Question: I am a newbie to 'R' and I am sure this is simple, but I am not sure what terms to search for.
I have a series of data files in directories, each with the same format (tab separated, each has 'X_DATA' and 'Y_DATA' columns). I want to open them up and plot them with 'ggplot2', with each dataset having a different colour. I have tried the following, but it returns an error (also below).
'''
require(ggplot2)
# ---
# open files
d_files <- list.files(pattern = '*.dat', recursive=TRUE)
d_list <- lapply(d_files, read.csv, sep = " ")
## ---
# add a name attribute
for (i in seq_along(d_list)) attr(d_list[[i]], 'Name') <- d_files[[i]]
# ---
# join all of the files into a single dataset
d <- do.call('rbind', d_list)
# ---
# plot
p <- ggplot(data=d, aes(x=X_DATA, y=Y_DATA, colour=Name)) + geom_point()
ggsave(p, file="test.pdf", width=8, height=4.5)
'''
'''
Loading required package: ggplot2
Loading required package: methods
Error in eval(expr, envir, enclos) : object 'Name' not found
Calls: ggsave ... sapply -> lapply -> eval.quoted -> lapply -> FUN -> eval
Execution halted
'''
# EDIT:
Here is a 'python' script to generate some data
'''
from random import uniform
N = 100 # entries per file
M = 3 # number of files
for i in range(M):
with open('%i.dat' % (i + 1), 'w') as f:
f.write('X_DATA Y_DATA
')
f.write('
'.join((('%g %g' % (x, x ** (i + 1))) for x in (uniform(0,1) for j in range(N)))))
'''
This 'R' script shows what I would like, however, here, I have to explicitly type out every file. This is not appropriate for the working version.
'''
# ---
# read each file and assign the dataset a name
d1 <- read.csv('1.dat', sep=' ')
d1$Name = '1.dat'
d2 <- read.csv('2.dat', sep=' ')
d2$Name = '2.dat'
d3 <- read.csv('3.dat', sep=' ')
d3$Name = '3.dat'
# ---
# combine datasets
d <- rbind(d1, d2, d3)
# ---
# plot
p <- ggplot(data=d, aes(x=X_DATA, y=Y_DATA, colour=Name)) + geom_point()
ggsave(p, file="test.pdf", width=8, height=4.5)
'''

From the original script, setting the following as per below works: 'for (i in seq_along(d_list)) d_list[[i]][['Name']] <- d_files[[i]]' -- but does this not mean that I now have a text element called 'Name' for data point? This strikes me as not ideal...
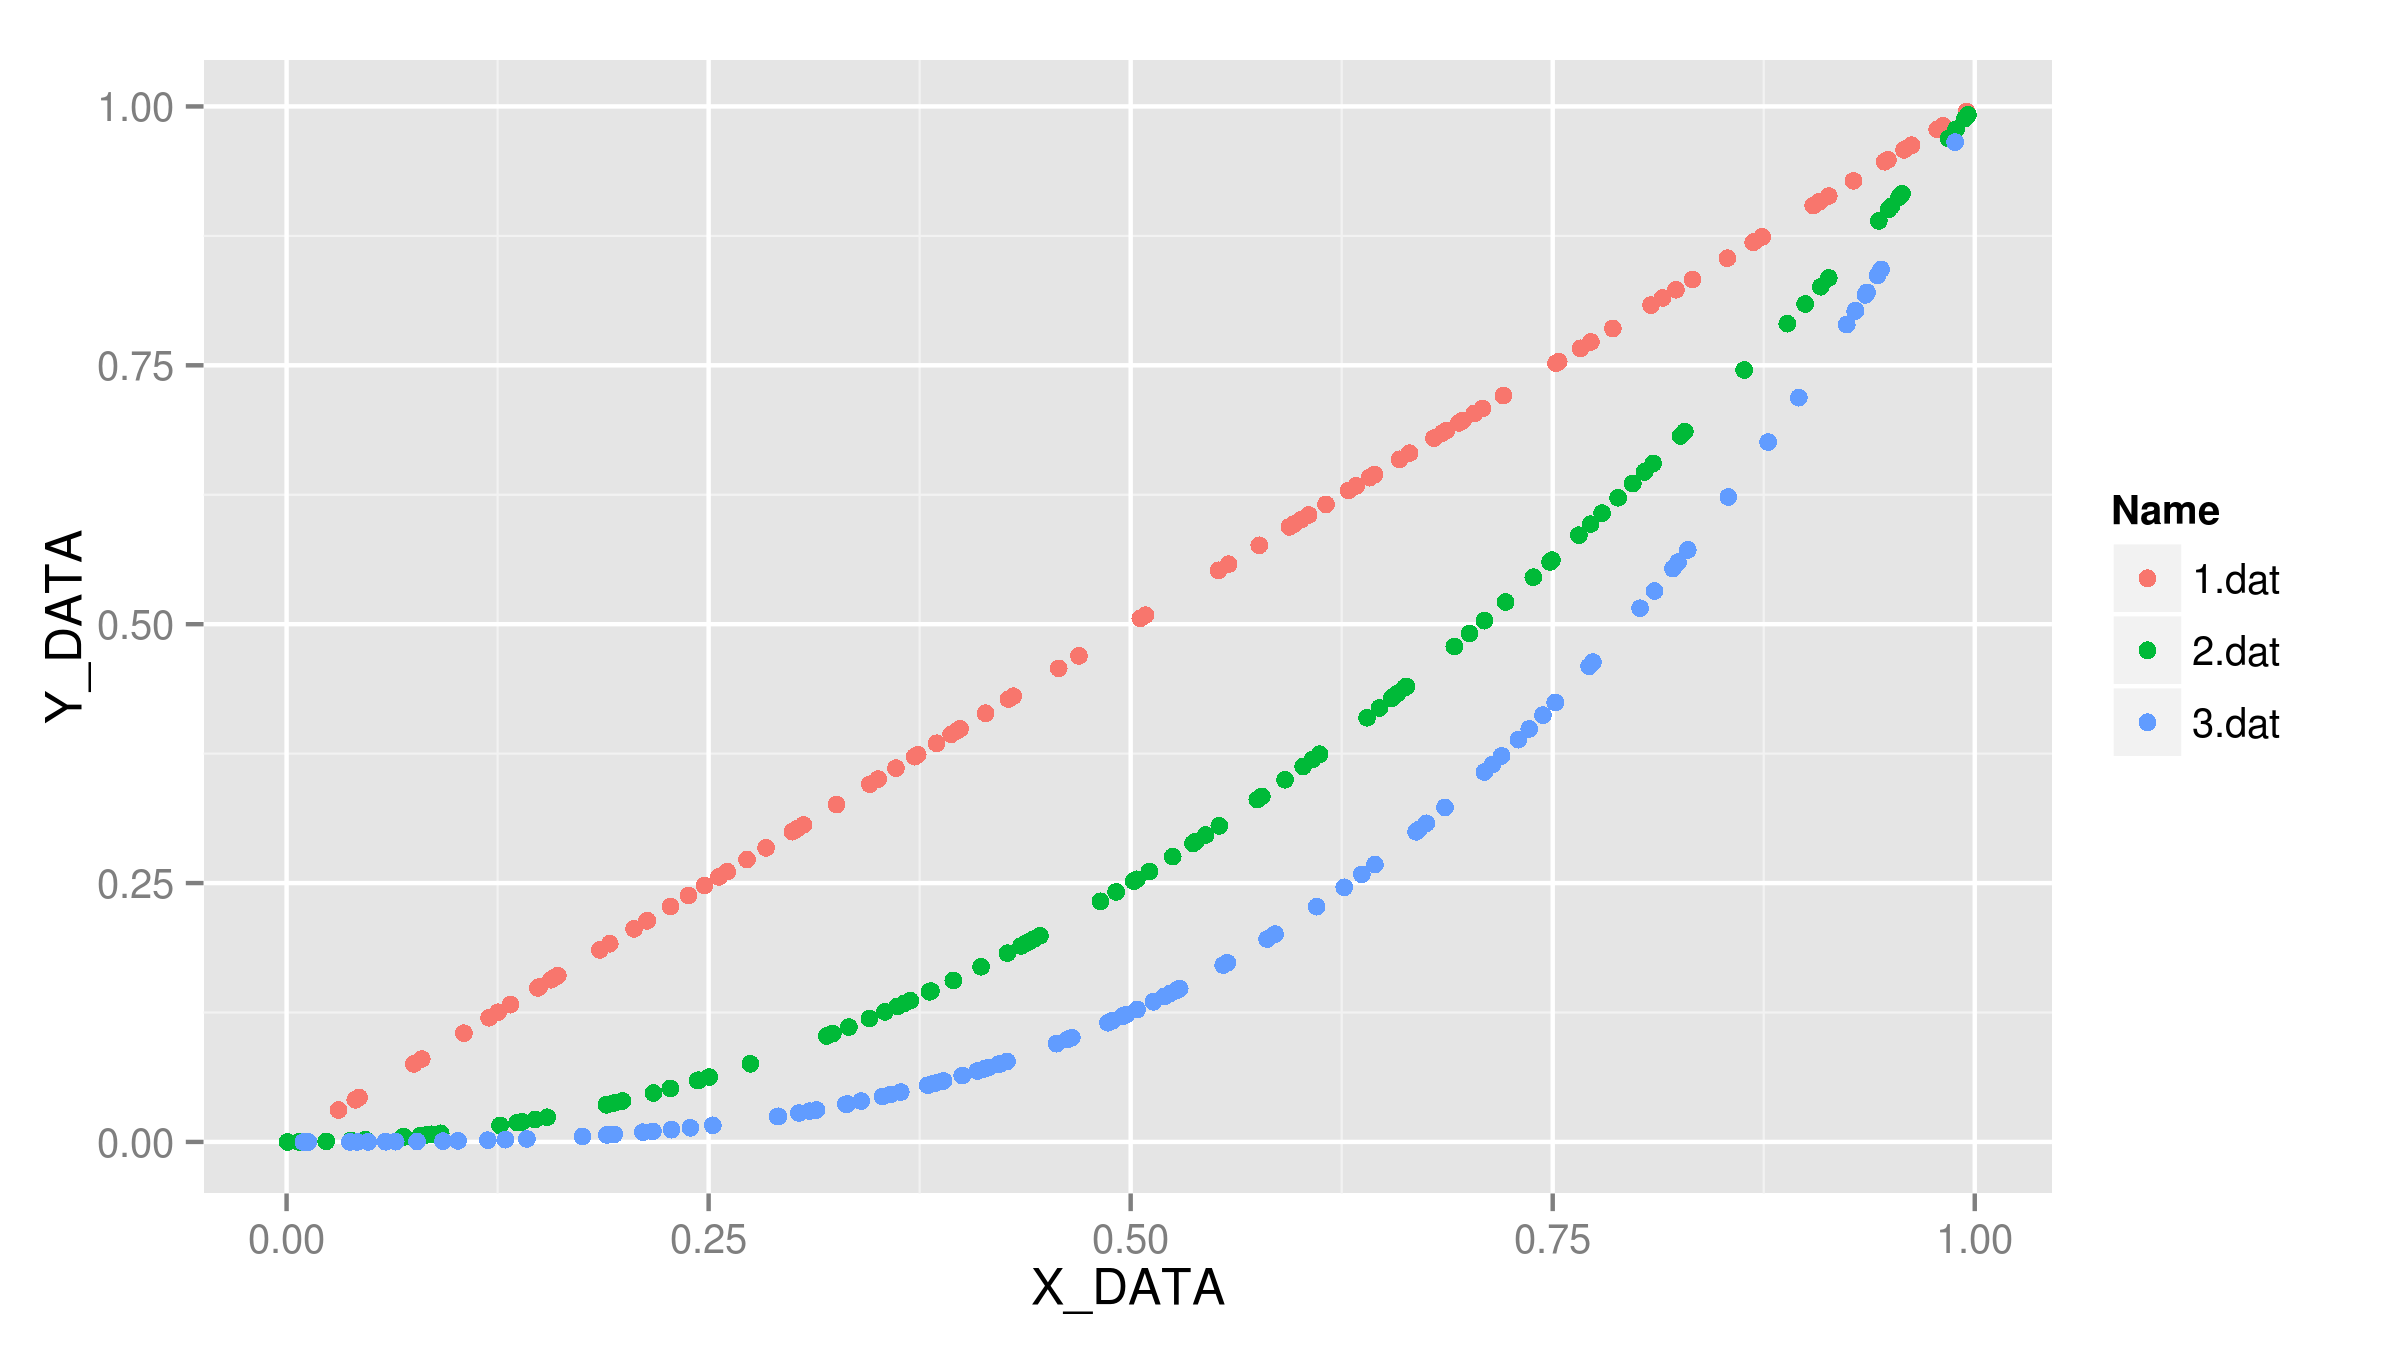
Answer: This is total guessology because you haven't given us a reproducible example.
Let's read the first bit of the error message. Always a good idea:
'''
Error in eval(expr, envir, enclos) : object 'Name' not found
'''
Now, 'Name' appears twice in your script:
'''
for (i in seq_along(d_list)) attr(d_list[[i]], 'Name') <- d_files[[i]]
'''
and
'''
p <- ggplot(data=d, aes(x=X_DATA, y=Y_DATA, colour=Name)) + geom_point()
'''
And I suspect what you are trying to do is add a 'Name' column to the data frame (Comment your code!!!). This is not what R calls an 'Attribute'. In R, attributes are little additional bits of metadata you can stick on objects, and are also used for dimensions, row names, and column names (but not the actual data itself).
I think in your loop, do:
'''
for (i in seq_along(d_list)) d_list[[i]][['Name']] <- d_files[[i]]
'''
to add a Name column.
A way that doesn't involve adding 'Name' to every data frame is this:
'''
ggplot()+geom_point(aes(x=X_DATA,y=Y_DATA,col=d_files[[1]]),d_list[[1]]) +
geom_point(aes(x=X_DATA,y=Y_DATA,col=d_files[[2]]),d_list[[2]]) +
geom_point(aes(x=X_DATA,y=Y_DATA,col=d_files[[3]]),d_list[[3]])
'''
But try as I might I can't get this in a loop. Raaaage.
This almost works:
'''
plots = laply(1:3,function(i)
{geom_point(aes(x=X_DATA,y=Y_DATA,col=d_files[[i]]),d_list[[i]])}
)
Reduce("+",plots,init=ggplot())
'''
But fails because ggplot evaluates 'd_list[[i]]' for 'i' at the time the geom is created, but evaluates 'd_files[[i]]' when the geom is plotted. So you'll see the points from all three sets, but they all seem to come from 'i=3'. If you set 'i=2' and re-run the 'Reduce' function you'll see them all seeming to come from the second dataset.
There's probably a way round that that doesn't involve making a character string and evalling it. Will call a guru...